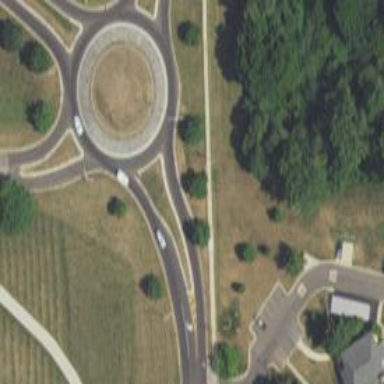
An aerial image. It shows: Tertiary road that leads to roundabout.